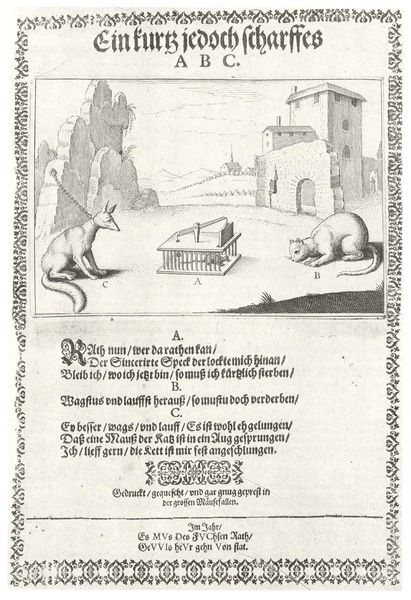
Titel: Ein kurtz jedoch scharffes A B C
Institution: (Seriendruck)
Schlagwörter: baum, berg, dunkel, felsen, himmel, schatten, weiß, bäume, landschaft, stadt, fenster, grau, hell, schwarz, szene, säulen, zeichnung, dach, gebäude, gras, haus, hund, tier, tiere, wiese, muster, wand, architektur, geschichte, rahmen, tot, häuser, hügel, natur, kirche, blatt, turm, umrandung, maus, schrift, papier, bogen, leine, berge, fels, kette, mauer, grafik, graphik, klein, rand, bordüre, inschrift, verzierung, deutsch, tor, spiel, katze, eingang, ruine, buch, umrahmung, druck, druckgrafik, radierung, stich, titel, gross, seite, gefangen, illustration, text, buchstaben, initiale, überschrift, kiste, allegorie, buchdruck, buchseite, moral, verführung, fabel, gedicht, stadtmauer, zeilen, käfig, emblem, fraktur, strophen, flugblatt, falle, abbildung, speck, zeile, sinnbild, steinwand, abschnitte, frühe neuzeit, erläuterung, lauern, lauernd, fibel, bilderbuch, majuskel, angebunden, rhmen, alphabet, angekettet, humanismus, angeleint, abc, parabel, schulbuch, mausefalle, gefangenschaft, ethik, abecedarium, glecihnis, a, illustrationkatze, +bordüre, abd